Question: I'm very new to RabbitMQ and I need to write a program that has Multi Producer and multi consumer with a single queue. Is this possible to do what I've shown in the image? I found lots of examples but they are all with single producer. Any producer send messages to any consumer.

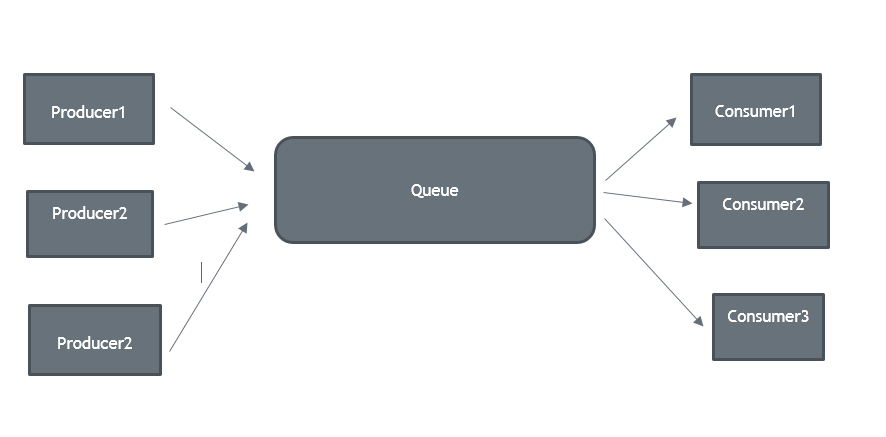
Answer: In short, the answer is absolutely you can have many producers that publish to a single queue. I would recommend that you create an exchange and have your producers send things into an exchange which then forwards to a queue. In your simple diagram an exchange is not strictly necessary but it makes your solution more extensible in the future.